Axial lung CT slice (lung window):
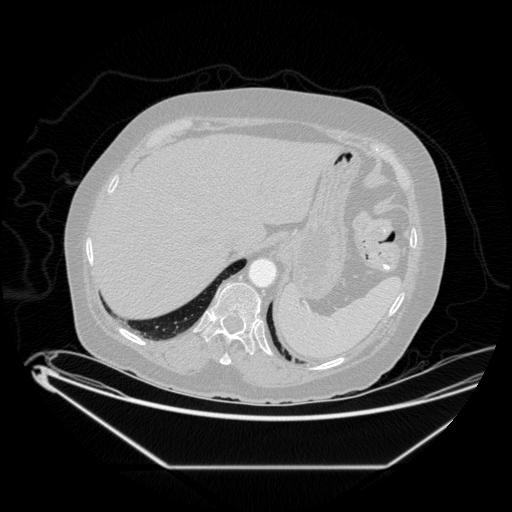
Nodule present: no